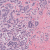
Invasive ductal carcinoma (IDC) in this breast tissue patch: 1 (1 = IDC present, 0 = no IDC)